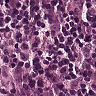
Metastatic tissue present: yes